Aerial crown-view tile of a tropical tree (Barro Colorado Island, Panama), acquired 20240716:
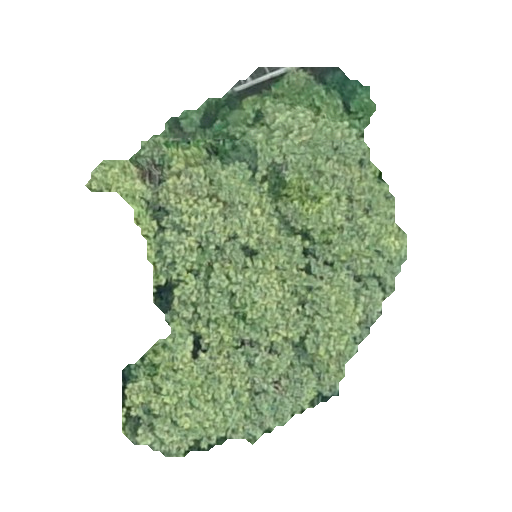
Species: Luehea seemannii
GBIF accepted scientific name: Luehea seemannii
Crown area: 126.43 m²